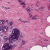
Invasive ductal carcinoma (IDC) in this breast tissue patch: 0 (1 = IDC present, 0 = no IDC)